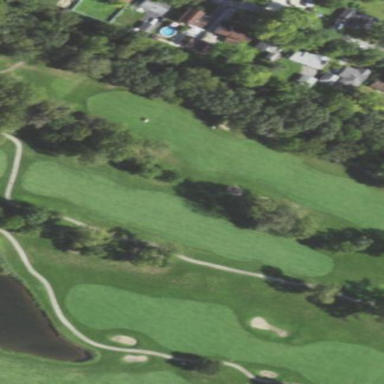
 part of golf course fairway. It is used for the sport of golf."